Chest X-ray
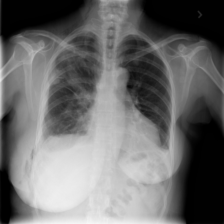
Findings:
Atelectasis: positive
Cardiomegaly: negative
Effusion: negative
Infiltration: negative
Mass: negative
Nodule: negative
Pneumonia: negative
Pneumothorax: negative
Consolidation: negative
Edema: negative
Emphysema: negative
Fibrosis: negative
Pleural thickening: positive
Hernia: negative